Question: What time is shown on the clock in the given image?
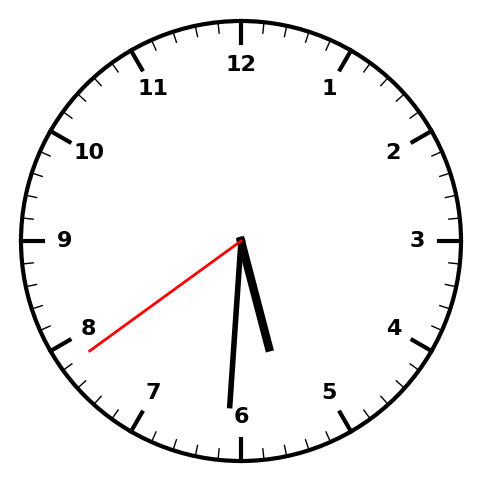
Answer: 05:30:39